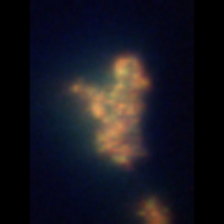
Taxon: Unknown_detritus
Group: Unknown